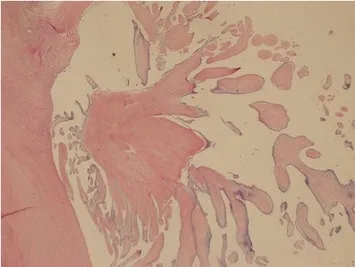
Hematoxylin and eosin stain (original magnification x 20).
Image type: pathology (h&e)